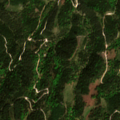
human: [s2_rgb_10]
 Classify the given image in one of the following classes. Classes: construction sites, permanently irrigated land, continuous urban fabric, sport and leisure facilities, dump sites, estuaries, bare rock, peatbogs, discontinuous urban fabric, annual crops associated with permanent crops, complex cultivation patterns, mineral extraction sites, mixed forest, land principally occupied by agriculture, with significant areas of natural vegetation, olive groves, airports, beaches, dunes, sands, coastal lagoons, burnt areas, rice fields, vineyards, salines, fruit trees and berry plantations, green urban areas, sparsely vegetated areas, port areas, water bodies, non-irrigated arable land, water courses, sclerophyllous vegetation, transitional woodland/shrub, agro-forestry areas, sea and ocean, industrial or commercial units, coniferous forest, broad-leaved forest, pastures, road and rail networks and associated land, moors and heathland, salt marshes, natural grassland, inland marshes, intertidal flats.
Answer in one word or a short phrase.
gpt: coniferous forest